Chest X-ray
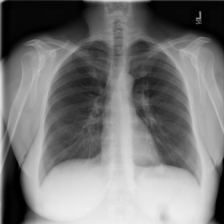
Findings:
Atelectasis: negative
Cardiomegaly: negative
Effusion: negative
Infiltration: negative
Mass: negative
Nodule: negative
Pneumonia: negative
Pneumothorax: negative
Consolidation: negative
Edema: negative
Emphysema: negative
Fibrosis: positive
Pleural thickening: negative
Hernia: negative